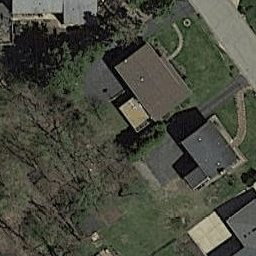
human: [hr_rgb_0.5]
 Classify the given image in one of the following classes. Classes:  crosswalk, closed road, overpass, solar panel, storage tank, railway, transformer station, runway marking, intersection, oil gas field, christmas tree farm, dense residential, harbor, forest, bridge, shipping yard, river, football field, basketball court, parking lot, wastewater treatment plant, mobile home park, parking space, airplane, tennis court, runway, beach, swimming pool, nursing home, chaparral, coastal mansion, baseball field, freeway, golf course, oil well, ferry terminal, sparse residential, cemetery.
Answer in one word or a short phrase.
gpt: sparse residential